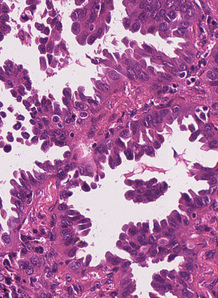
Tumor epithelial tissue: yes
Tumor-associated stroma tissue: yes
Normal tissue: no